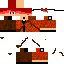
A male human skin with dark skin, wearing brown long hair dressed in a red hoodie and brown pants, featuring a closed mouth.